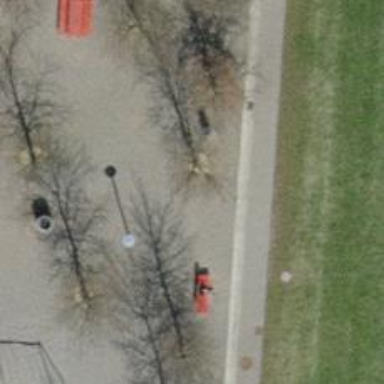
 Fagus genus."